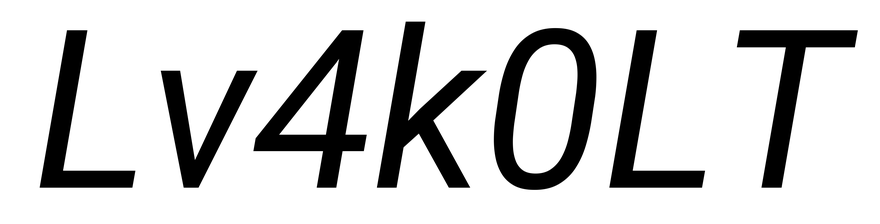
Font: Roboto-Italic_Italic